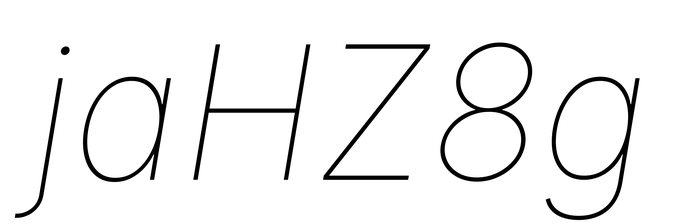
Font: Inter-Italic_Thin_Italic